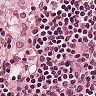
Metastatic tissue present: no